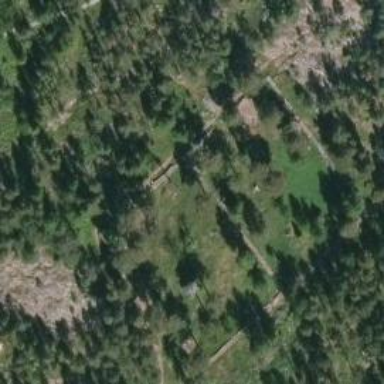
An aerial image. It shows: Memorial site with historic significance.